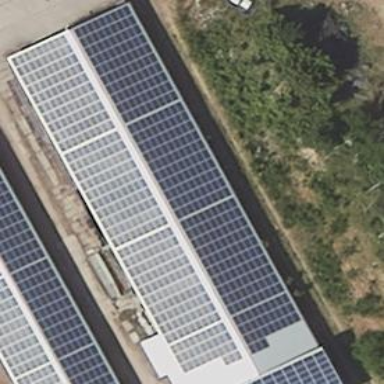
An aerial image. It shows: Solar photovoltaic panel generator producing electricity as small installation.